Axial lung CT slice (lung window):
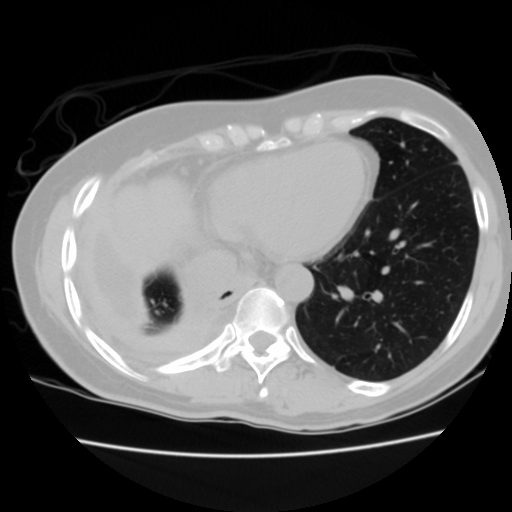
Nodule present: no